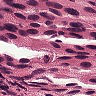
Metastatic tissue present: yes